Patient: sex M, age 42
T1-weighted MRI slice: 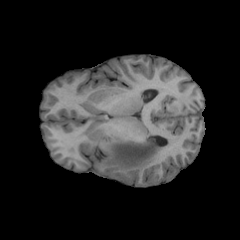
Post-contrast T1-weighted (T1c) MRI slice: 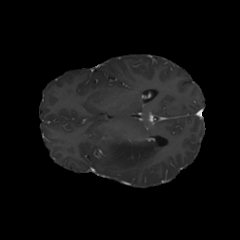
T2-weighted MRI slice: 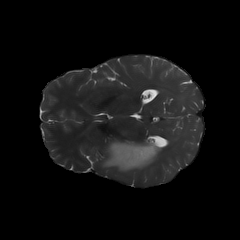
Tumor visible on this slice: yes
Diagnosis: Astrocytoma, IDH-mutant
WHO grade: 2